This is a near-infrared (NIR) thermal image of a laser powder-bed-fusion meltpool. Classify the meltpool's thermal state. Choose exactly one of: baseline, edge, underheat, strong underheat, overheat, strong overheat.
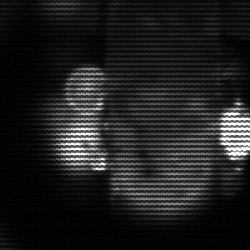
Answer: strong underheat